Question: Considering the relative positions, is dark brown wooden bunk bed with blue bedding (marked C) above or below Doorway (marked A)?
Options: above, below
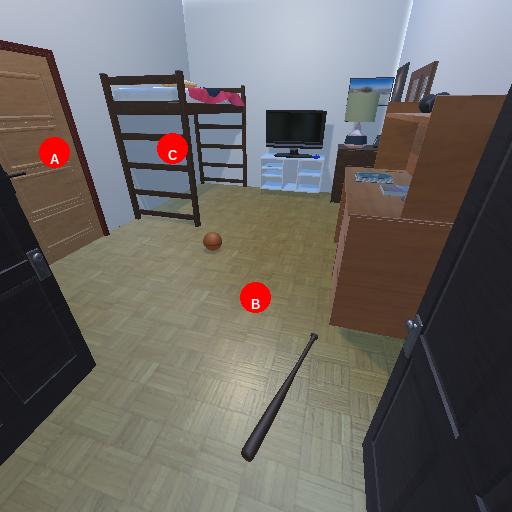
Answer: above